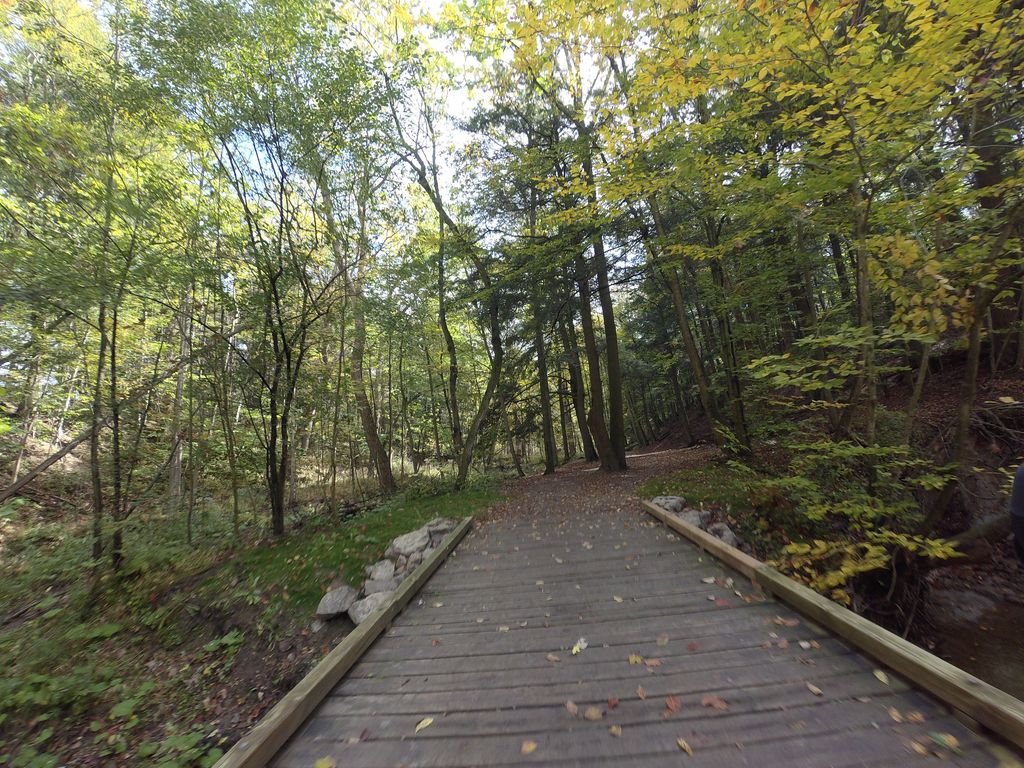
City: hamilton